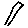
Label: line